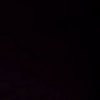
Label: space